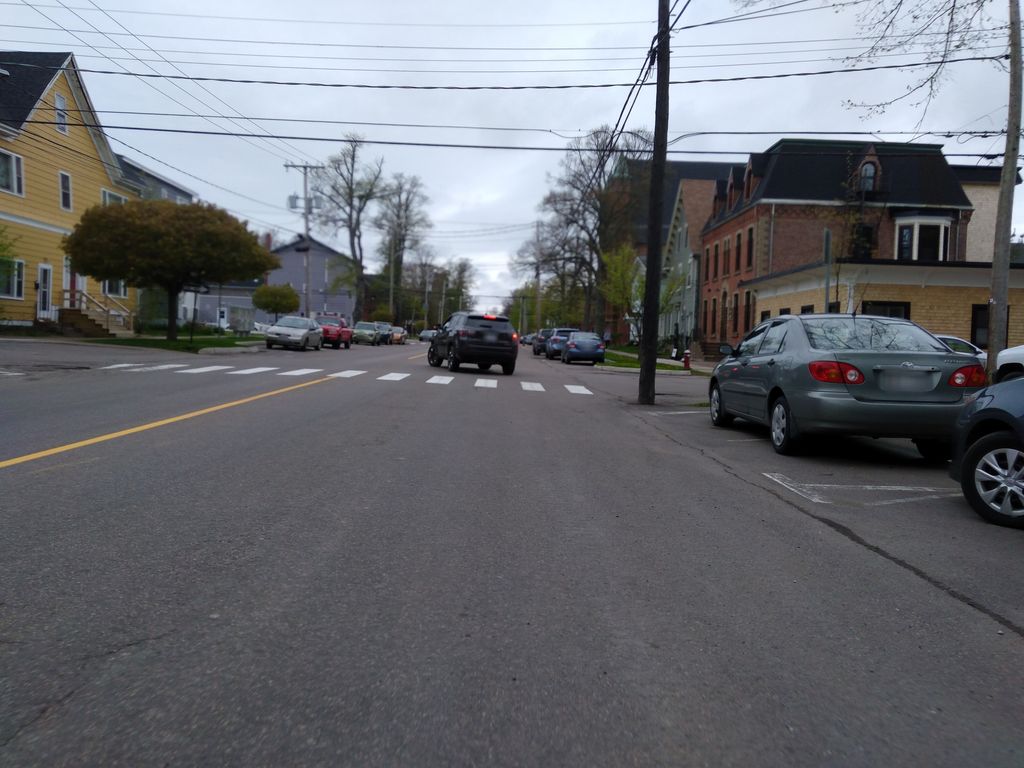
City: charlottetown